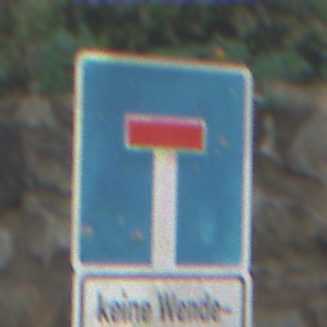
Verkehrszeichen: Sackgasse
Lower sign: HinweisGeaenderteVorfahrtVerkehrsfuehrungVerkehrsregelung3
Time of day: MorningAfternoon
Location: Outdoor (Urban)
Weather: PartlyCloudy
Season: NotSpecified
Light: Natural